Question: How can I create a scatter plot legend without two symbols showing up each time? I can understand why you'd want this when you're joining symbols by lines, but for a pure scatter plot, all I want in the legend is one example of the symbol. This plot from a previous stackoverflow post shows the kind of thing I mean:

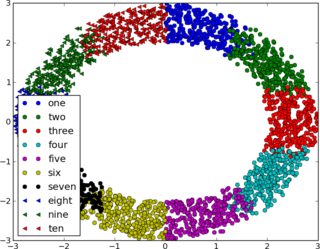
Answer: In the 'legend' command you can use the 'scatterpoints' option:
'''
ax.legend(loc=0, scatterpoints = 1)
'''
For a normal plot, it is the option 'numpoints'.
Here you can find more information about the keyword arguments for the legend: <URL>